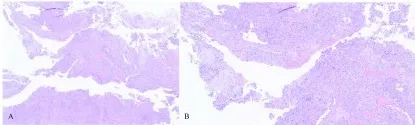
Histologic examination of primary peritoneal high-grade serous carcinoma (HGSC). . Hematoxylin and eosin (H&E) staining, original magnification 1A:X4; 1B:X10.
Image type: pathology (h&e)